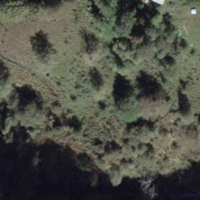
EUNIS habitat code: 41
Species observed at this site:
Glis glis